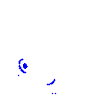
Particle: electron